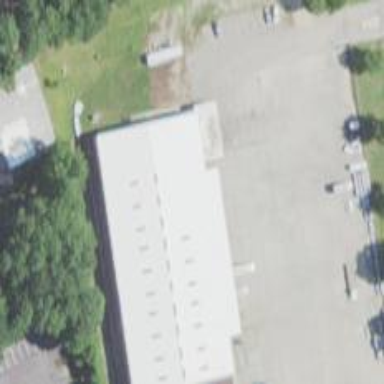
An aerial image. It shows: Commercial building.